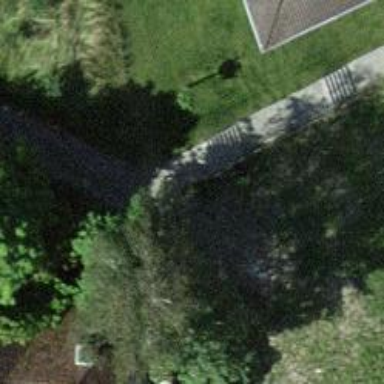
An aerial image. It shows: Road with steps.